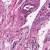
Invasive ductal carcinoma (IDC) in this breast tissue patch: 0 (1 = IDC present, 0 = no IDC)